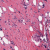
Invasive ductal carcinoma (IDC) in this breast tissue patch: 1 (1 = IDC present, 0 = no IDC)